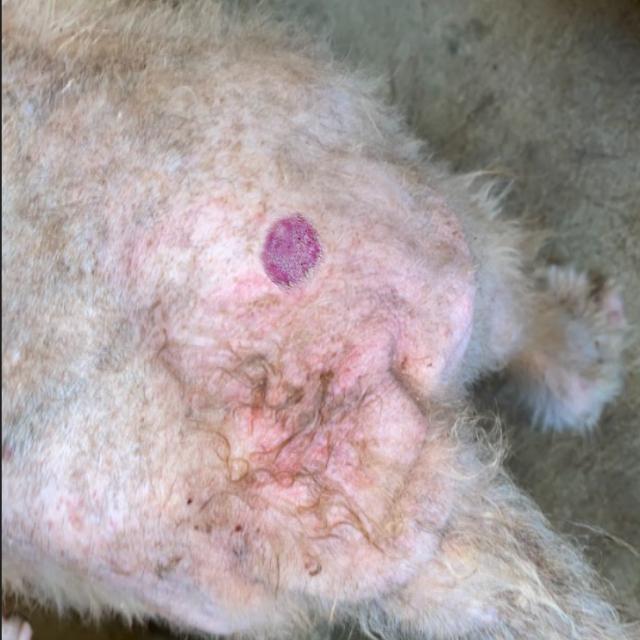
Canine ringworm (Dermatophytosis) — fungal infection caused by Microsporum or Trichophyton. Presents with circular alopecia, scaling, crusting, and broken hairs.